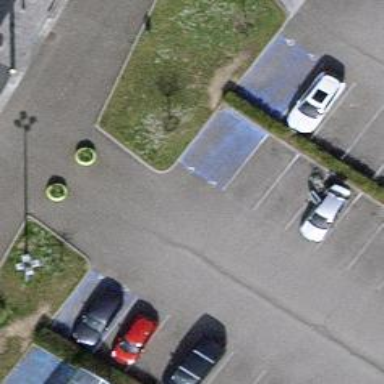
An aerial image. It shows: Parking space is available.